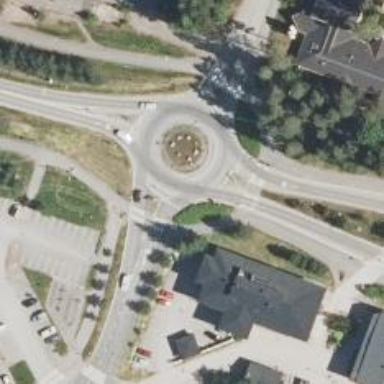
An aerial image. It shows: Secondary road with asphalt surface leading to roundabout.